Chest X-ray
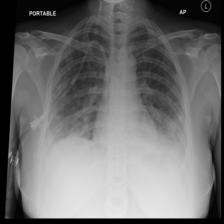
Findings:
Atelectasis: negative
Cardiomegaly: negative
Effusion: negative
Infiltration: positive
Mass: positive
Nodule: negative
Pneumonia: negative
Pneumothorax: negative
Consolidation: negative
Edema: negative
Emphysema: negative
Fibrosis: negative
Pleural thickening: negative
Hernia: negative